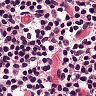
Metastatic tissue present: no